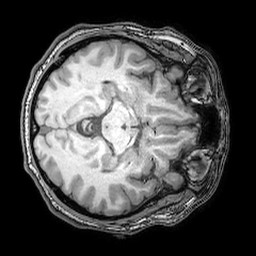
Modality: T1w
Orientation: axial
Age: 46
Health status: ill
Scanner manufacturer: philips
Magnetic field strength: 3 T
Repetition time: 0.007 s
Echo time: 0.003501 s